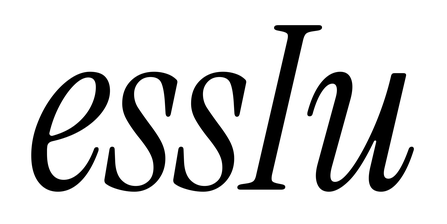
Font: InstrumentSerif-Italic